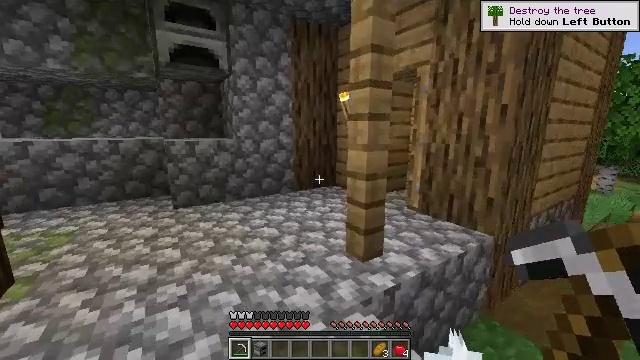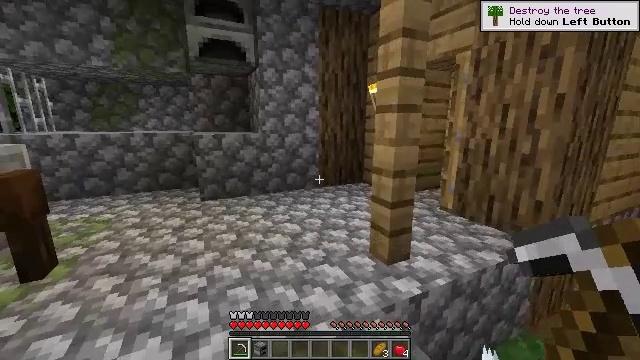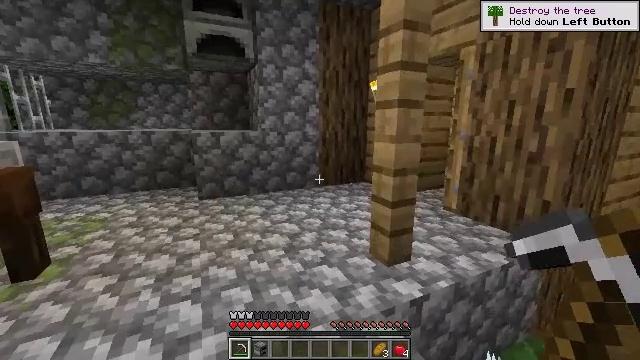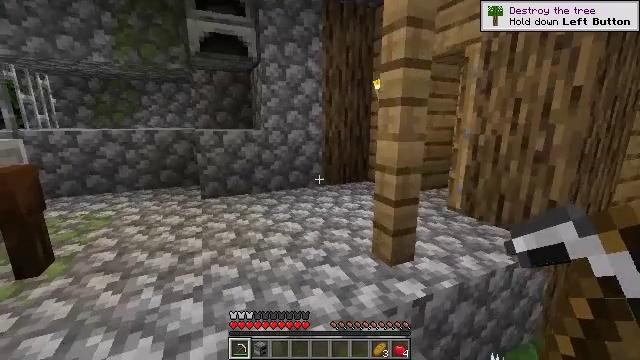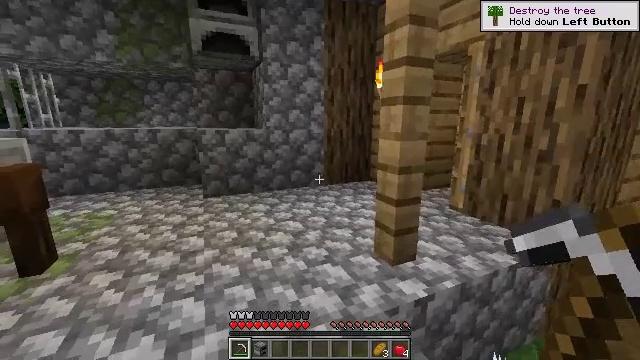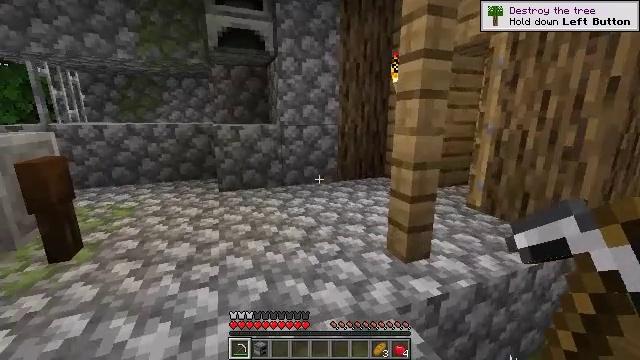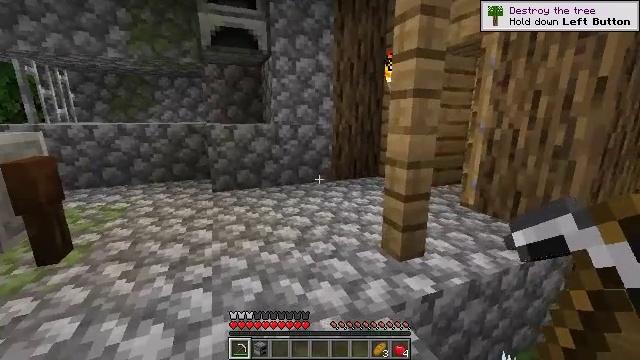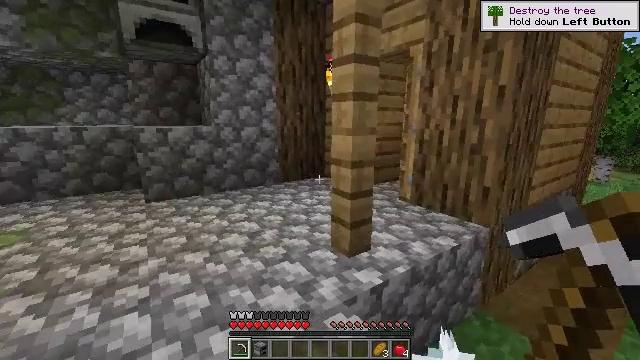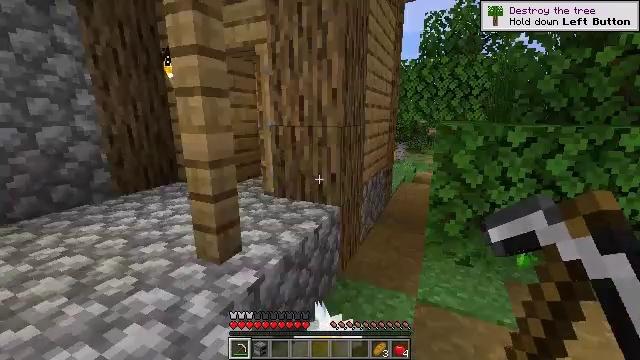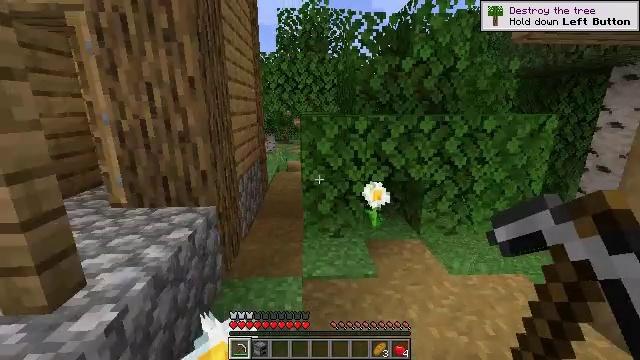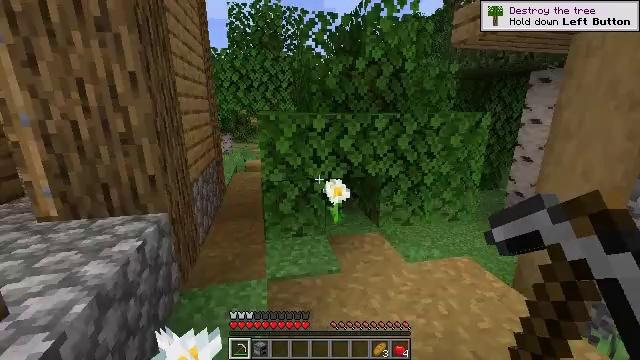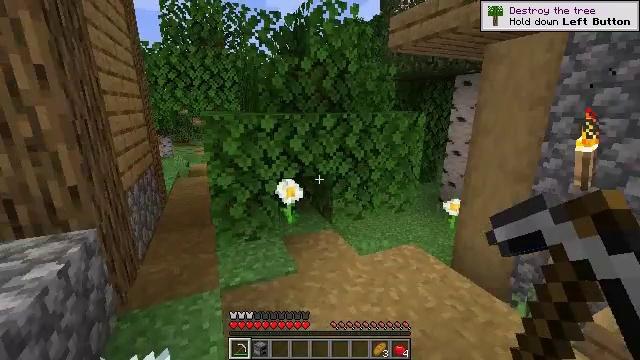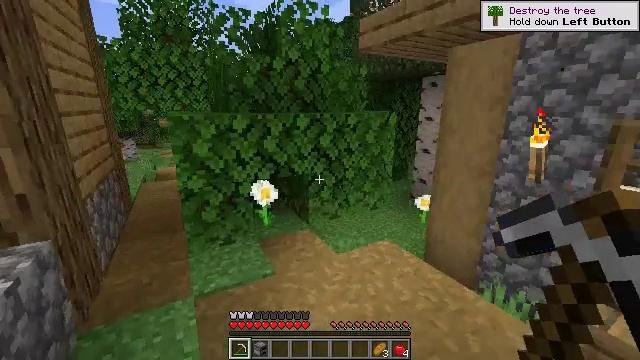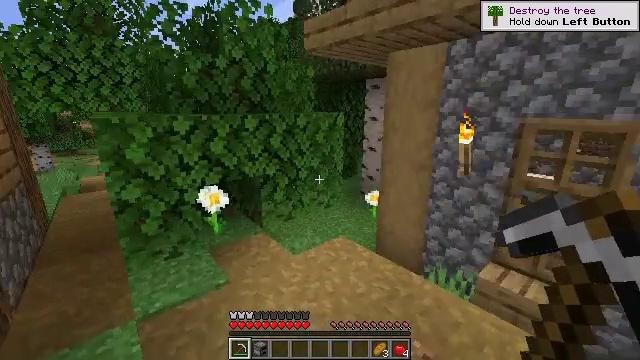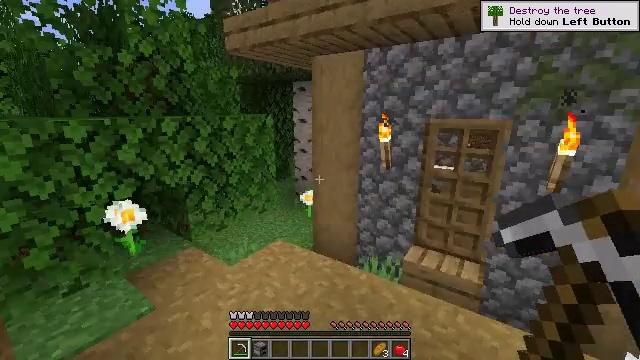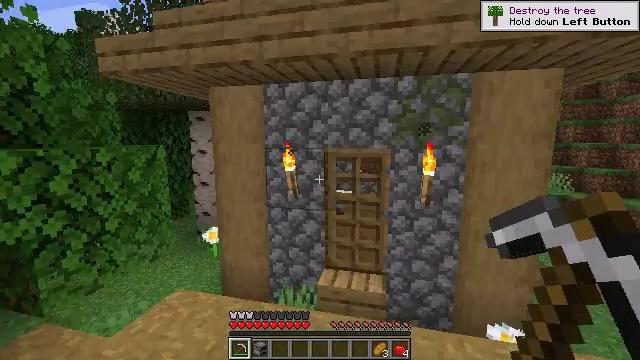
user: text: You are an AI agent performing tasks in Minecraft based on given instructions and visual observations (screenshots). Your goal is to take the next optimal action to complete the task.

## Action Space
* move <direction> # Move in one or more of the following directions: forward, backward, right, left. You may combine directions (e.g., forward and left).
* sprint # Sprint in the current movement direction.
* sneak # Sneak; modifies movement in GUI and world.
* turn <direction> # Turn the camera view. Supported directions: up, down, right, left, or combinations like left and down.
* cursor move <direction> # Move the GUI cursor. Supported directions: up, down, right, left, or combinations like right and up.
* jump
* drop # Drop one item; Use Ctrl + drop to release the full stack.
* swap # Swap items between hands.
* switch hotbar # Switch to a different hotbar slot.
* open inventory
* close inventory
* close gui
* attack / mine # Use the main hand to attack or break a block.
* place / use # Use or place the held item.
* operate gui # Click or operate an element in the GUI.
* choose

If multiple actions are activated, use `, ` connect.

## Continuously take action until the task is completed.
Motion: motion action
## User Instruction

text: Mine cobblestone underground.
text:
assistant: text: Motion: turn left and down
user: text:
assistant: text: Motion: no_op
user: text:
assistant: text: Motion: no_op
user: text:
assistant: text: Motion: no_op
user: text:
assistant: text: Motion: turn left
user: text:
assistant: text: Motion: turn right
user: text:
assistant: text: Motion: turn right
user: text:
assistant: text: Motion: turn right
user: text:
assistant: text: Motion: turn right and down
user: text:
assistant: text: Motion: turn right
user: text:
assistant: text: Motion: turn right
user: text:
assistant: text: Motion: turn right
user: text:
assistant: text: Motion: turn right
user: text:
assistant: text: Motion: turn right
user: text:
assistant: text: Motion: turn right and up
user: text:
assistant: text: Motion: move forward, turn right and up
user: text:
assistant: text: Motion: move forward
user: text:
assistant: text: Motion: move forward
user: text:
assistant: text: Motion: move forward
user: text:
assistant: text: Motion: move forward
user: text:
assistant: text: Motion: move forward and move right, turn right
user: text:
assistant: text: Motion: move forward and move right, turn right
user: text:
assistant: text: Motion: move forward and move right, turn right
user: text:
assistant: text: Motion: move forward and move right, sprint
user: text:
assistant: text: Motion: move forward and move right, sprint
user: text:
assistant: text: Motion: move forward and move right, sprint
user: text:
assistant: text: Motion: move forward and move right, sprint
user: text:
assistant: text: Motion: move forward and move right, sprint
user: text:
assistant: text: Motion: move forward and move right, sprint
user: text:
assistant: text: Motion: move forward and move right, sprint